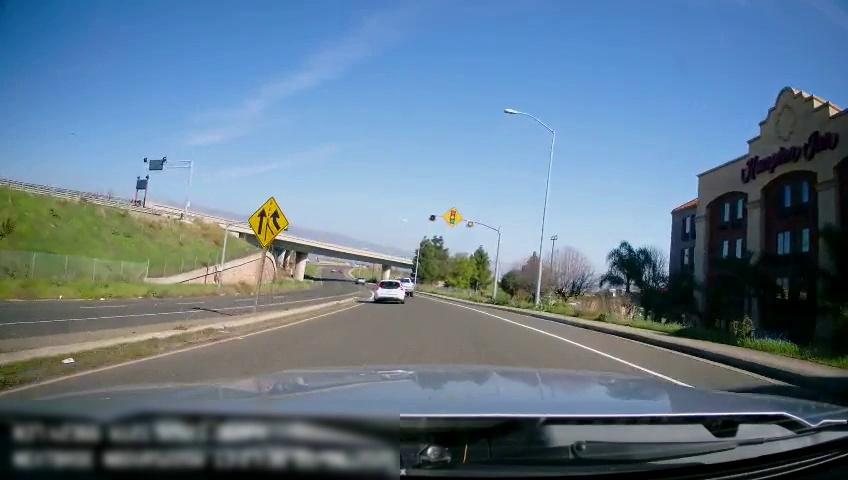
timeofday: Day
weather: Sunny
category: Drivable Space
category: Vehicles | SUV
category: Vehicles | Truck
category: Lanes | Current Lane
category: Lanes | Current Lane
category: Lanes | Opposite Lane
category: Lanes | Opposite Lane
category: Traffic | Signs
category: Traffic | Signs